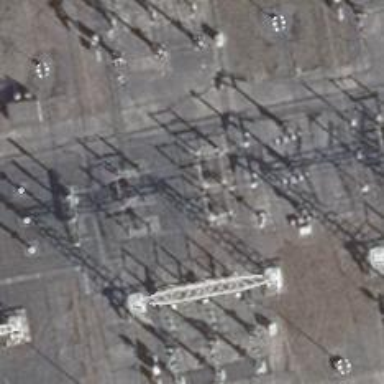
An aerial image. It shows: Busbar power line.